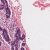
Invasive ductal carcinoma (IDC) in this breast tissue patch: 0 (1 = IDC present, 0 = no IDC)